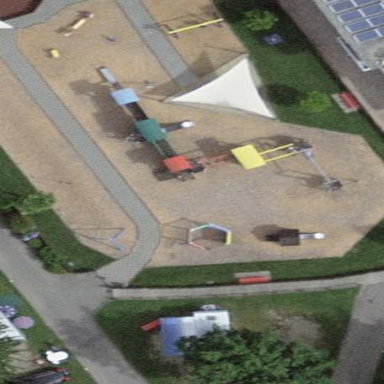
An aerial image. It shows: Playground area for leisure land.